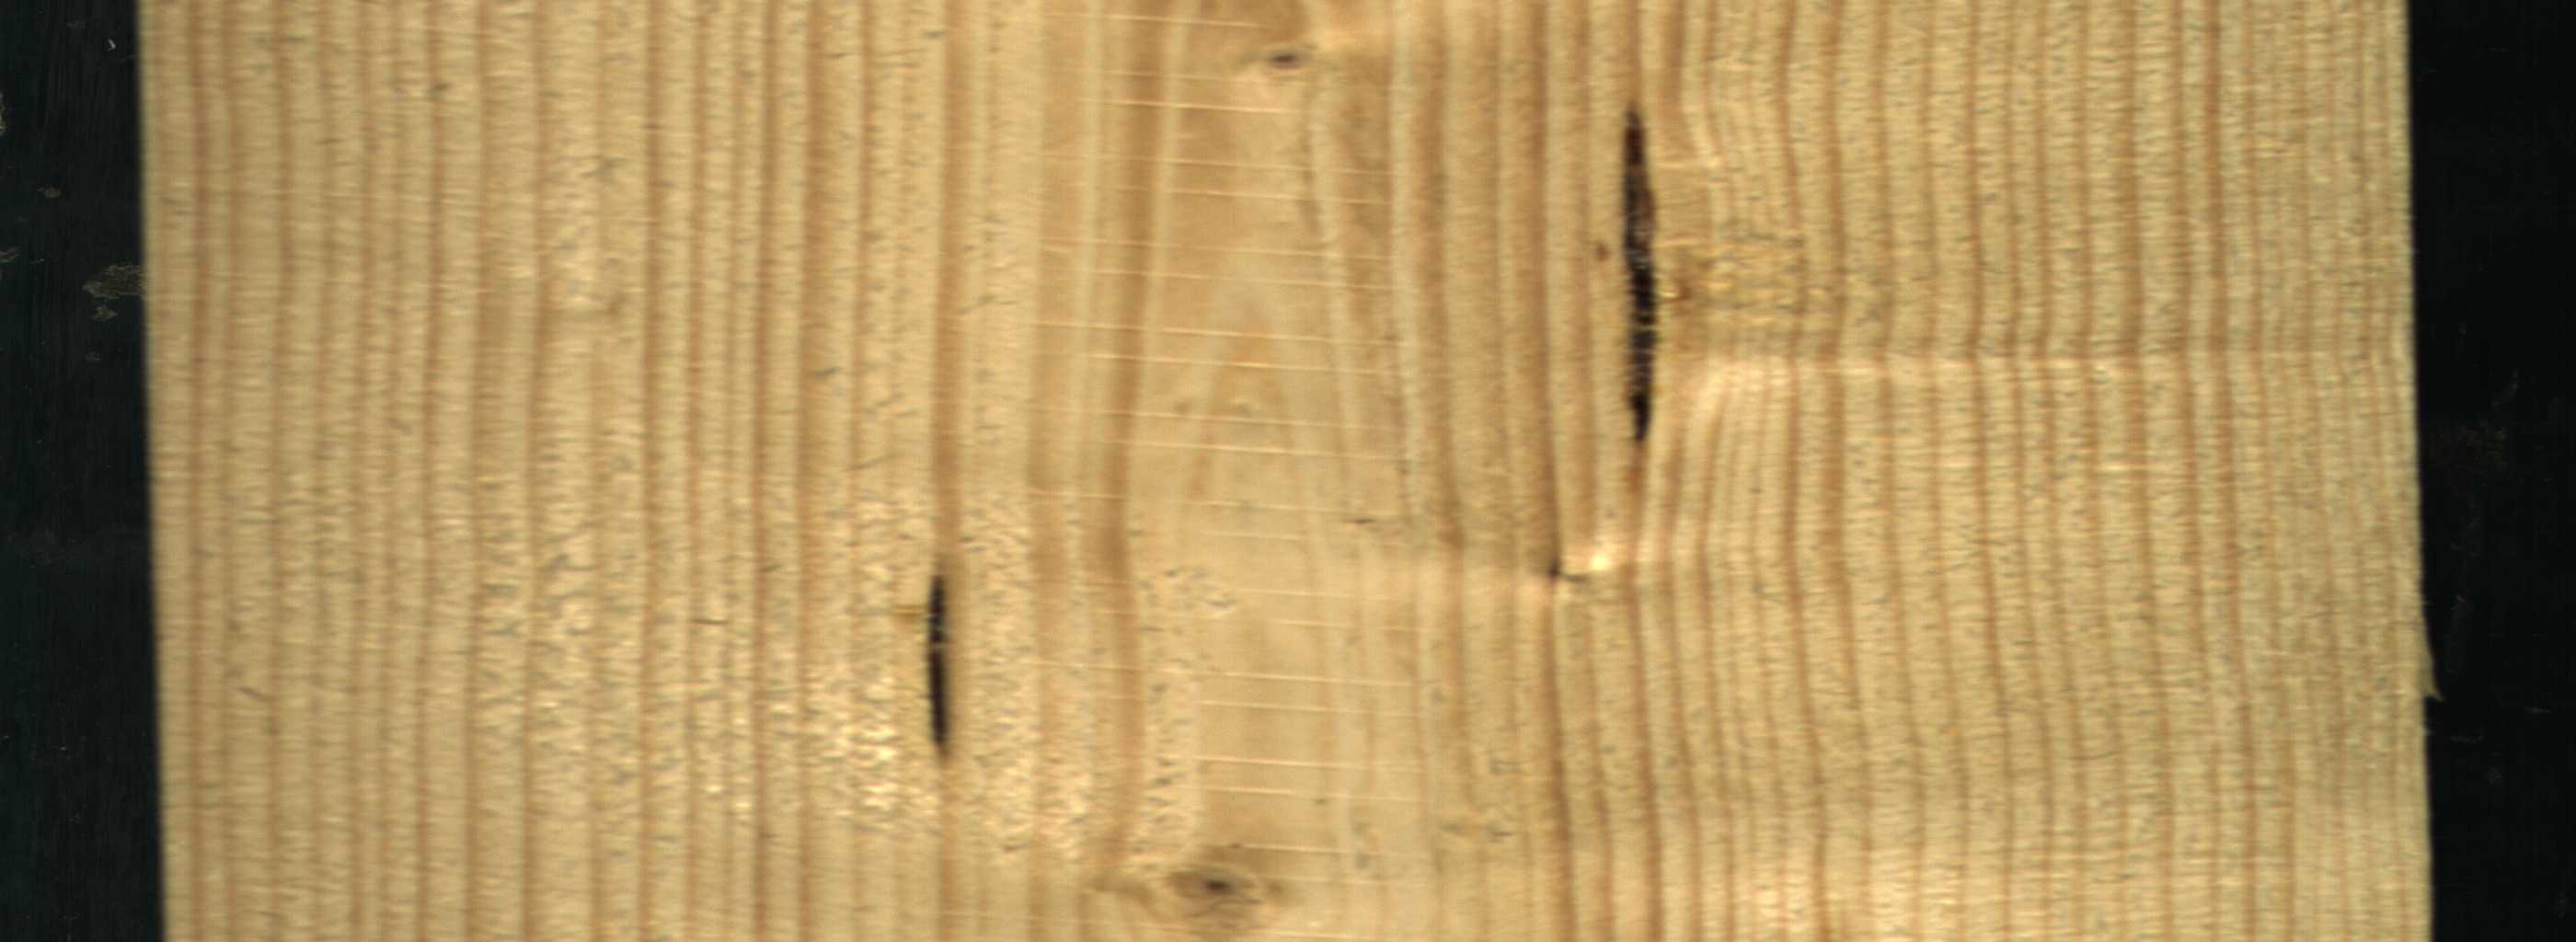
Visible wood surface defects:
resin
resin
Live_Knot